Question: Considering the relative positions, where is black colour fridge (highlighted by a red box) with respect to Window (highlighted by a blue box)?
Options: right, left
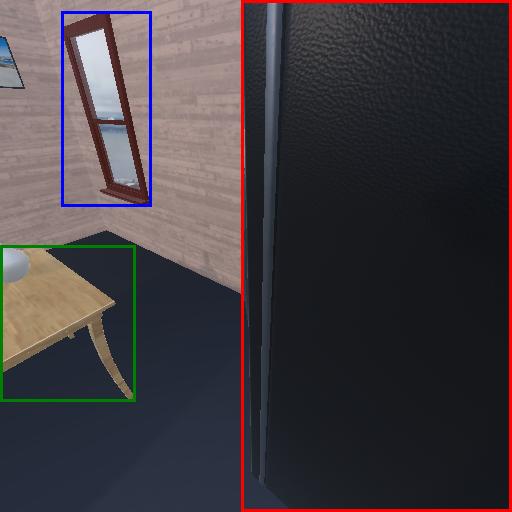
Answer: right